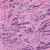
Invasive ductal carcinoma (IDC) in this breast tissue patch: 1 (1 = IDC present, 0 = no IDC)